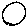
Label: circle